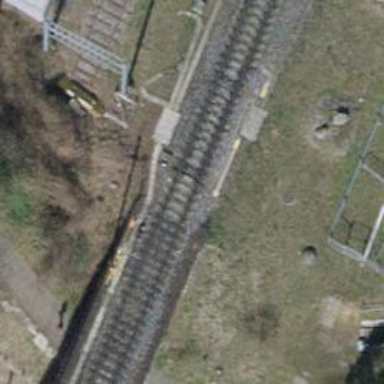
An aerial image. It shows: Viaduct railway bridge with electrified contact lines. The railway has single track.